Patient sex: M
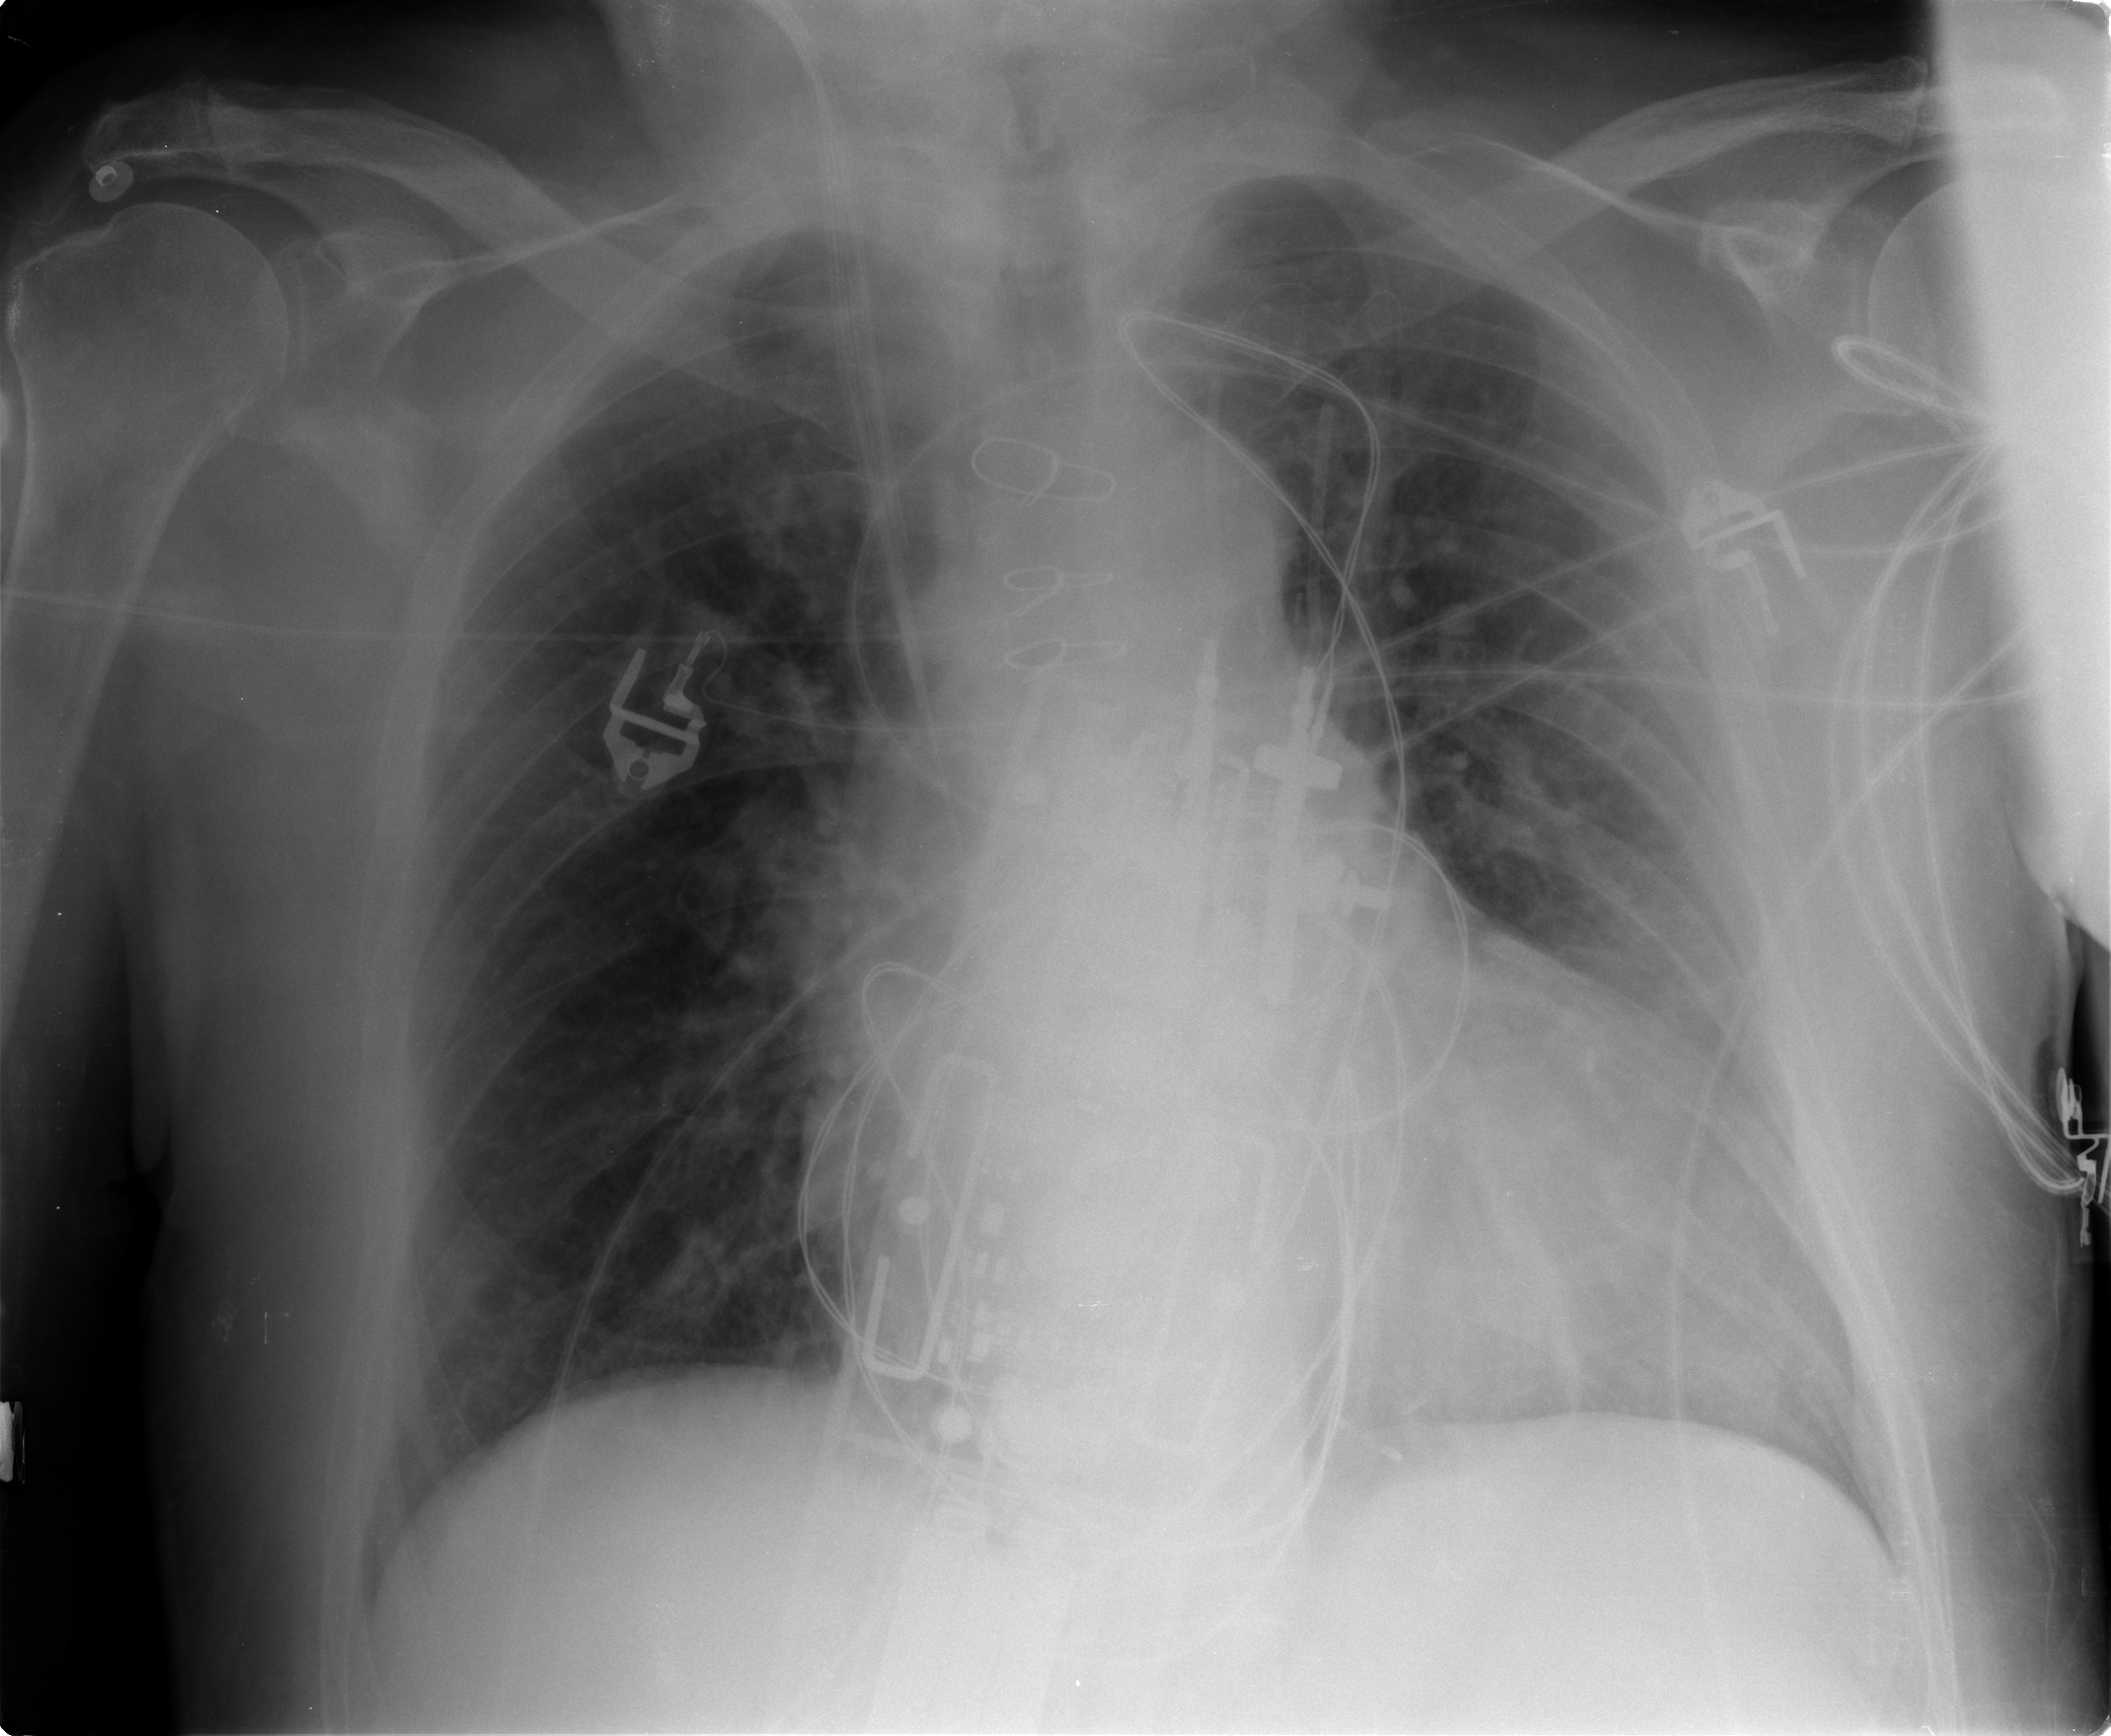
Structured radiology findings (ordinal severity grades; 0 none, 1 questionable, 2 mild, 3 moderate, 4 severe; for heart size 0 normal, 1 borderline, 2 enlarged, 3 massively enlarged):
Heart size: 2
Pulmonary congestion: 1
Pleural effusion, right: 0
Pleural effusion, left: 0
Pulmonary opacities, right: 0
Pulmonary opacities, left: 0
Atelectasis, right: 0
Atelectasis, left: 0